Aerial crown-view tile of a tropical tree (Barro Colorado Island, Panama), acquired 20241112:
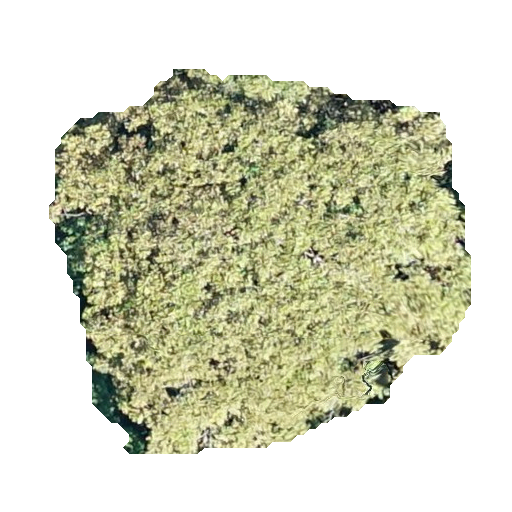
Species: Dipteryx oleifera
GBIF accepted scientific name: Dipteryx oleifera
Crown area: 194.456 m²